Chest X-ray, PA view. Patient: 43 years old, sex F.
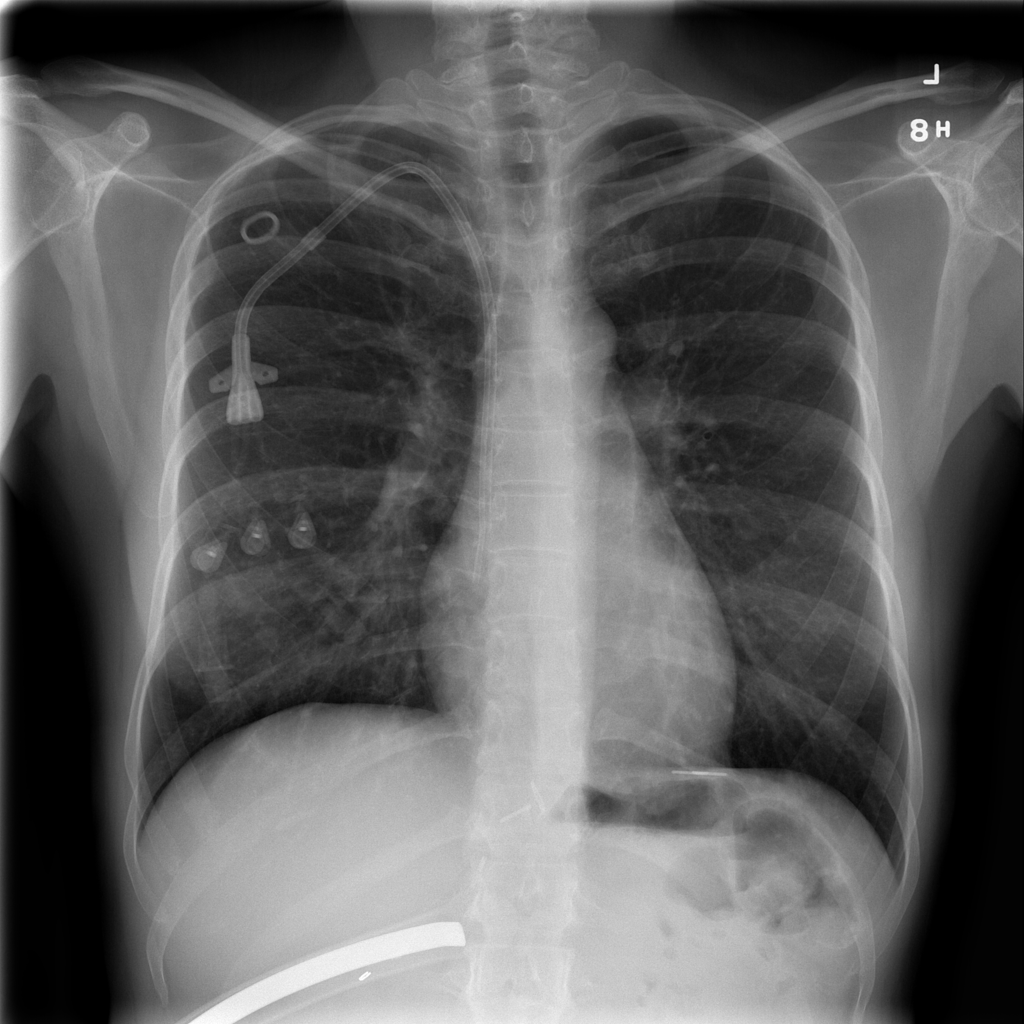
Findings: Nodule